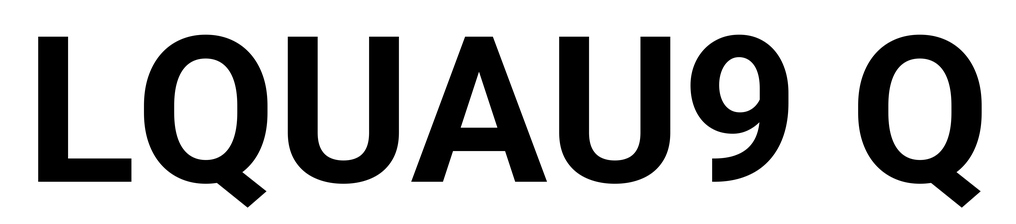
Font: Roboto_Bold